Question: When we change brightness, its activity become transparent
So We can see the home screen/ another app that running behind. I want on my custom seekbar.

My App main activity background color is gray,
I want when seekbar drag: My activity becomes transparent and show background activities/Background Home screen,
When drag completes its back to normal on gray background.
I search on transparent activities, I found many questions and many different styles and theme options.
Here is my last try:
'''
<activity android:name=".Activity"
android:theme="@android:style/Theme.Translucent">
'''
Every time when I follow StackOverflow answers, I get this error:
> "You need to use a Theme.AppCompat theme (or descendant) with this
activity."
=>I also try, Transparent background color, Transparent drawable, transparent from manifest,
: Background show white, not transparent
I have just 1 main activity, with custom brightness seekbar and other options.
My Manifest file
'''
<?xml version="1.0" encoding="utf-8"?>
<manifest xmlns:android="http://schemas.android.com/apk/res/android"
package="st.package">
<uses-permission
android:name="android.permission.ACTION_MANAGE_OVERLAY_PERMISSION"/>
<uses-permission android:name="android.permission.SYSTEM_ALERT_WINDOW" />
<uses-permission android:name="android.permission.WRITE_SETTINGS" />
<application
android:allowBackup="true"
android:icon="@mipmap/ic_launcher"
android:label="@string/app_name"
android:supportsRtl="true"
android:theme="@style/AppTheme">
<activity android:name=".MainActivity"
android:theme="@android:style/Theme.Translucent">
<intent-filter>
<action android:name="android.intent.action.MAIN" />
<category android:name="android.intent.category.LAUNCHER" />
</intent-filter>
</activity>
<service android:name="st.package.ChatHeadService"
android:exported="true">
</service>
<receiver android:name="MainActivity$switchButtonListener" />
</application>
'''
MainActivity.xml
'''
<LinearLayout xmlns:android="http://schemas.android.com/apk/res/android"
xmlns:tools="http://schemas.android.com/tools"
android:layout_width="match_parent"
android:layout_height="match_parent"
tools:context="overlayhead.overlayhead.MainActivity"
android:orientation="vertical"
android:windowIsTranslucent="true"
android:id="@+id/LinearLayout"
android:background="@android:color/transparent"
>
'''
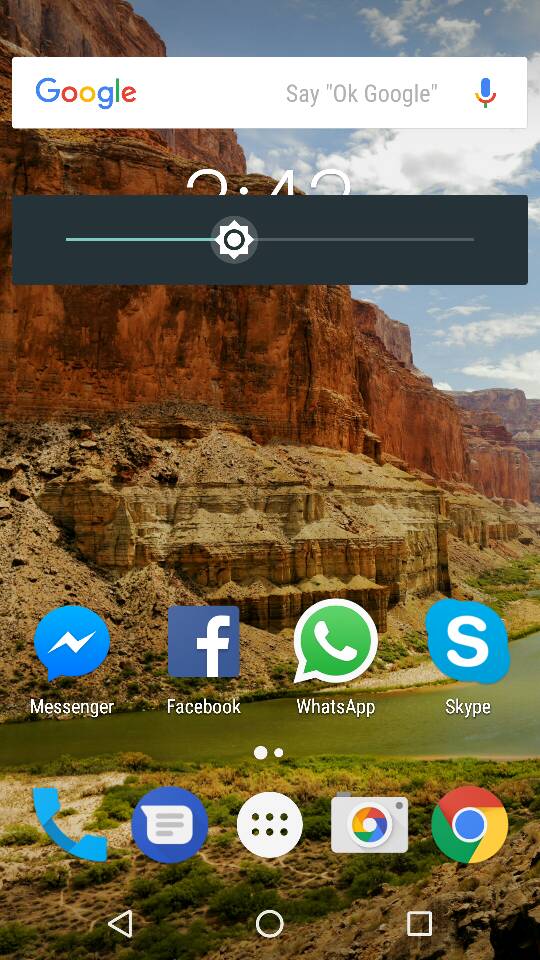
Answer: > "You need to use a Theme.AppCompat theme (or descendant) with this activity."
It is because you need to use an AppCompat Theme. So you can define a custom theme in your styles.xml and use it as the theme for your desired 'Activity'.
'''
<style name="Theme.AppCompat.Translucent" parent="Theme.AppCompat.NoActionBar">
<item name="android:windowNoTitle">true</item>
<item name="android:windowBackground">@android:color/transparent</item>
<item name="android:colorBackgroundCacheHint">@null</item>
<item name="android:windowIsTranslucent">true</item>
<item name="android:windowAnimationStyle">@android:style/Animation</item>
</style>
'''
in your manifest file, declare 'Theme.AppCompat.Translucent' as your theme
'''
<activity android:name=".MainActivity"
android:theme="@style/Theme.AppCompat.Translucent">
<intent-filter>
<action android:name="android.intent.action.MAIN" />
<category android:name="android.intent.category.LAUNCHER" />
</intent-filter>
</activity>
'''